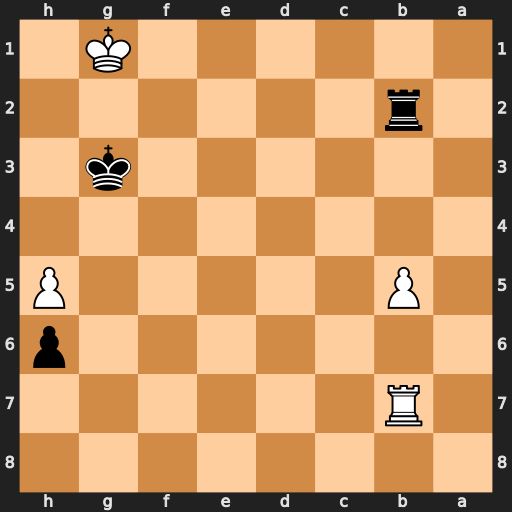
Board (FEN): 8/1R6/7p/1P5P/8/6k1/1r6/6K1
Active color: b
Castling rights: -
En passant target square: -
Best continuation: Rb1#